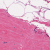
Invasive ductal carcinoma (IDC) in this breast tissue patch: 0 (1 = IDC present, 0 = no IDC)